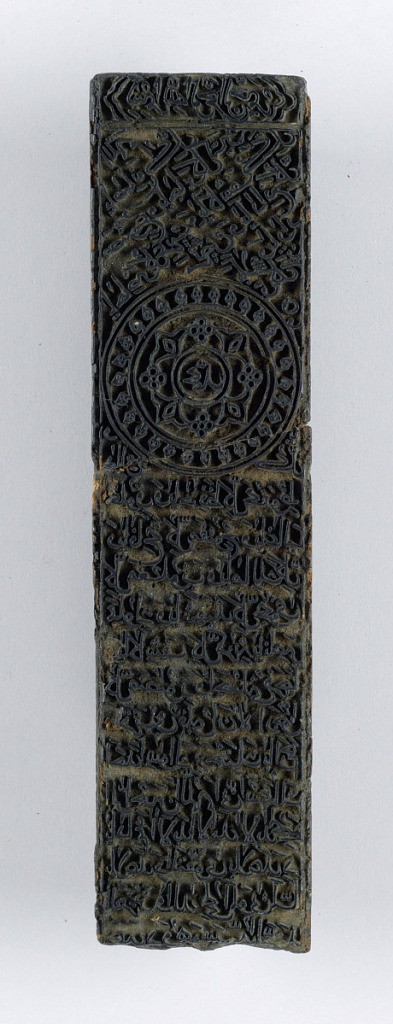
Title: Printing block
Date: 19th century
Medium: wood Technique: carved in relief.
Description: Block for printing textiles with a design of writing. Contemporary picture hangers attached.